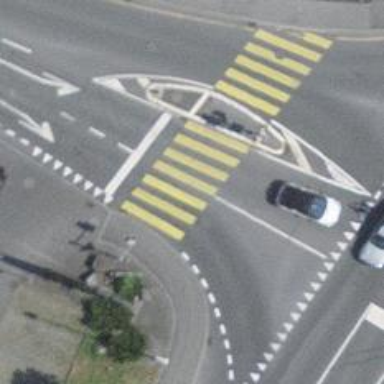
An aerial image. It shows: Kerb barrier.